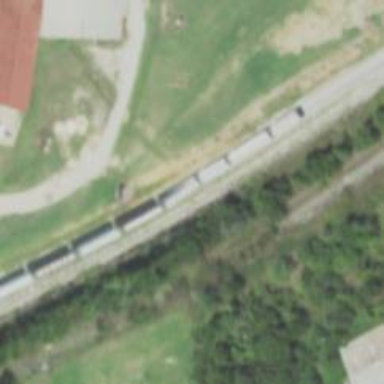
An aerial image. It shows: Rail spur service.